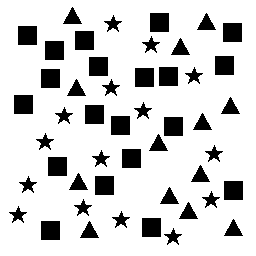
Squares: 20
Triangles: 13
Stars: 15
Total shapes: 48